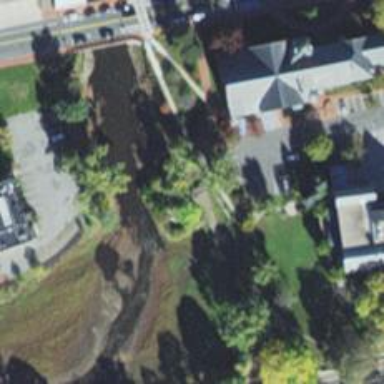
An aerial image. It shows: Footway bridge.